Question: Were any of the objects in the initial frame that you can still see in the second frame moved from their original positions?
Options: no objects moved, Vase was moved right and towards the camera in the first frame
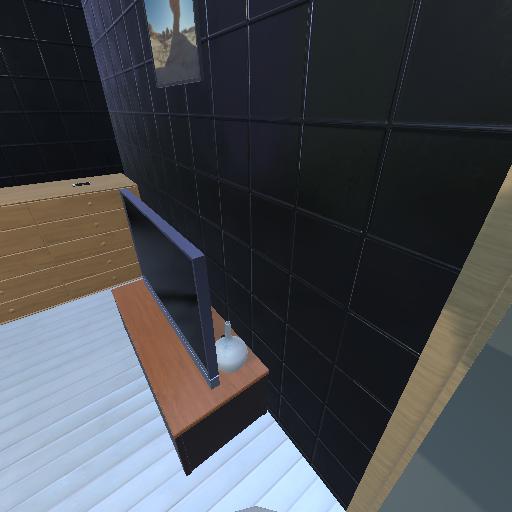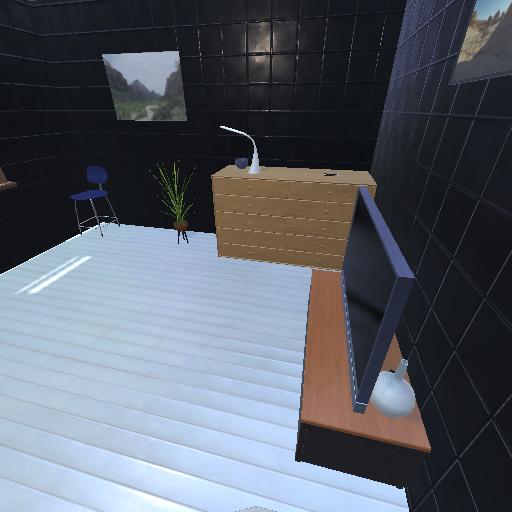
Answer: no objects moved